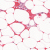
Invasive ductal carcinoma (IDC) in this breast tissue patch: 0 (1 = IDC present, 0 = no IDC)